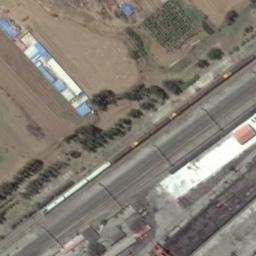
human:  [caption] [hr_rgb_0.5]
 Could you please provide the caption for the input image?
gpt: There are two trains passing by in the picture .

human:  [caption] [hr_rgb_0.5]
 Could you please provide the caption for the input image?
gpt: These railways have some makeshift houses and a field and a train is on one railway .

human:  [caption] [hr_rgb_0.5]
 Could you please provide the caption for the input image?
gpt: The railway is on the bare land next to some trees .

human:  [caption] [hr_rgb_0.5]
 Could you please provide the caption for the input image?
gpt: Many buildings of different shapes and sizes are beside the railway .

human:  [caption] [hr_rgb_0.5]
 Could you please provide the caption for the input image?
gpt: There are some green bushes beside the railway with a train .